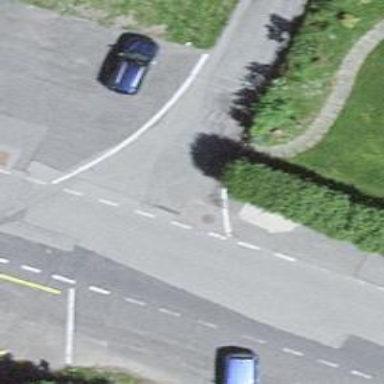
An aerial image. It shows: Road with "give way" sign.